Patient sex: F
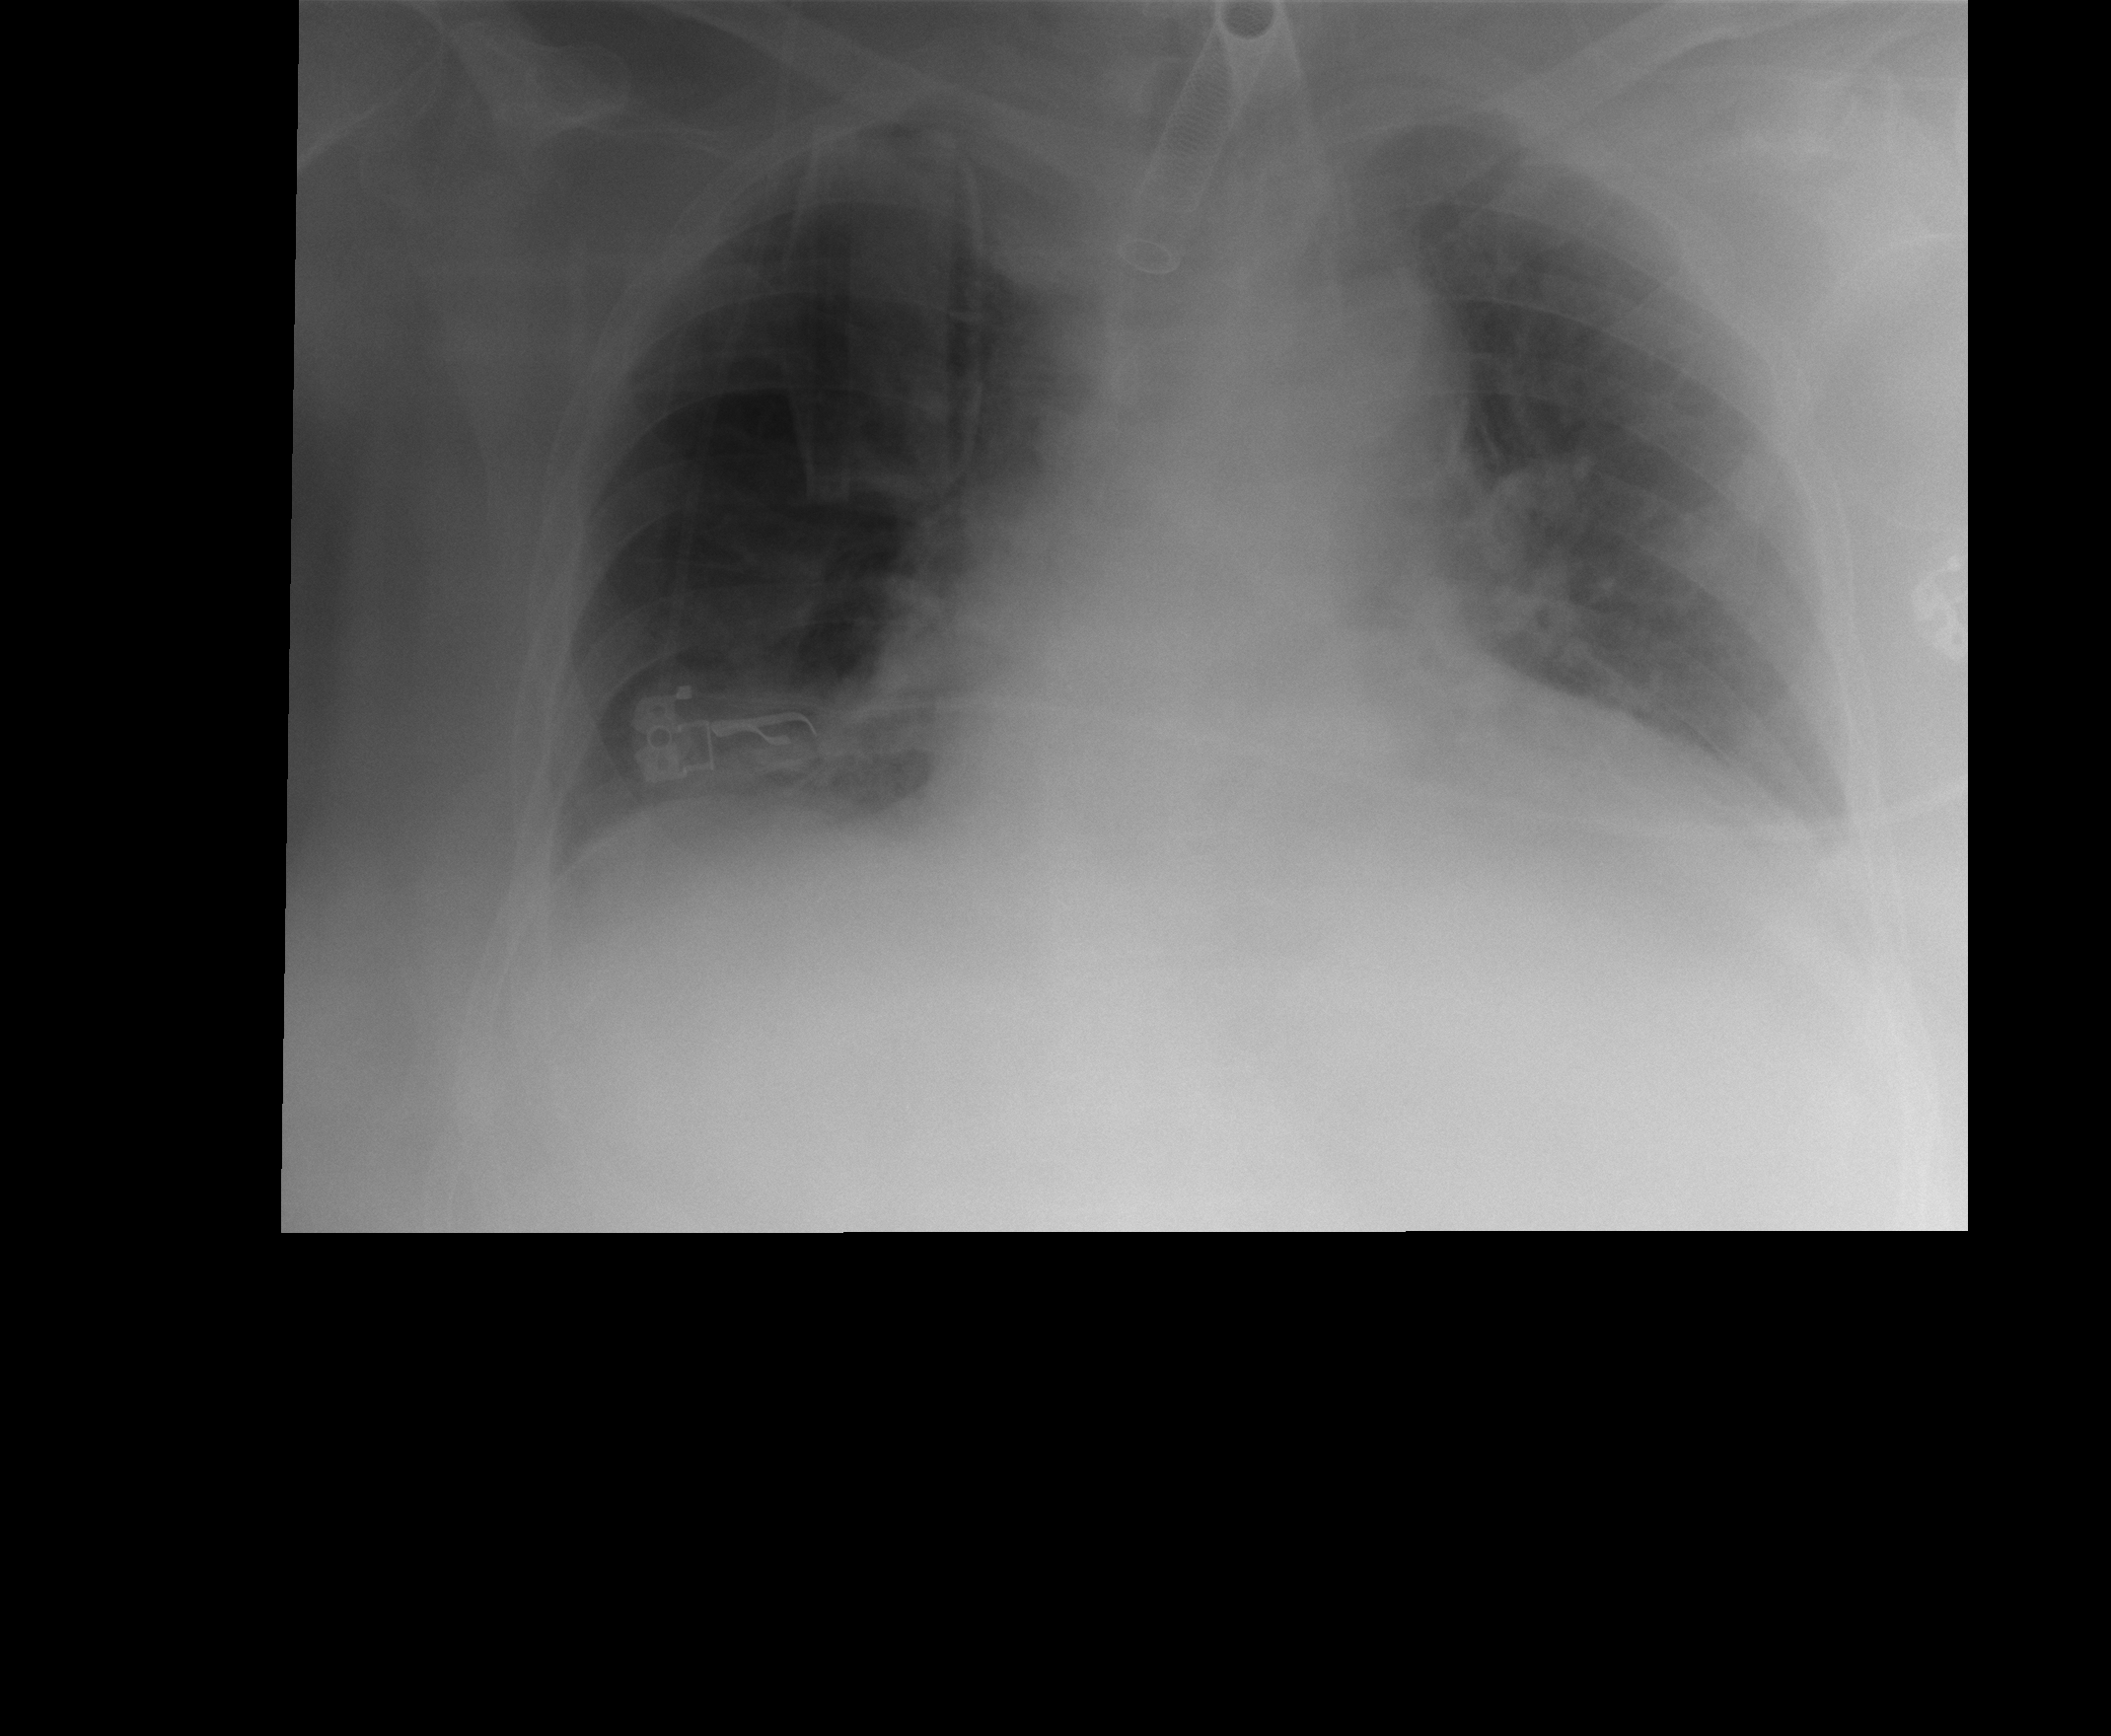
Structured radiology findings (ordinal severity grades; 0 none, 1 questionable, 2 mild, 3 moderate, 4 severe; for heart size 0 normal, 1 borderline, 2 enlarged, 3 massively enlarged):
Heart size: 2
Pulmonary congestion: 1
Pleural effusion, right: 2
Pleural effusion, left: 2
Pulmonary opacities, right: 0
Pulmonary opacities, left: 0
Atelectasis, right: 2
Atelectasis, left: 2